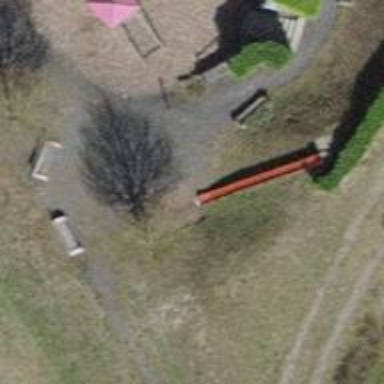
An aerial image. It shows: Playground with slide.